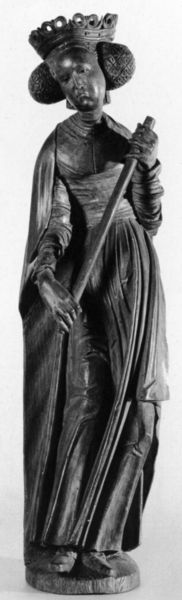
Titel: Heilige Jungfrau aus dem Zwettler Altar
Künstler: Meister von Zwettl
Standort: Zwettl
Institution: Kunstkammer
Schlagwörter: dunkel, hand, kopf, umhang, frau, grau, haar, holz, hut, kleid, schmuck, schwarz, blick, alt, falten, gesicht, kragen, sockel, stehen, stein, bildnis, hände, figur, gewand, haare, mantel, stehend, ohrringe, dekoltee, gotik, krone, traurig, vornehm, skulptur, statue, taille, mieder, stab, falte, zopf, bronze, faltenwurf, kontrapost, plastik, knie, geneigt, foto, steht, hüfte, mittelalter, königin, heilige, gothik, maria, madonna, zepter, bauchbinde, schnürung, stifterin, staab, bollen, krone frau, herscherin, hüftschwung